Question: I am new to android. I am trying to change the battery level of the emulator . I saw the following <URL> link
It is opening the telnet client and also "open localhost 5554" is working.
Also help power is working , but when trying to execute "power status discharging" command the emulator crashes with the close dialog as shown below.
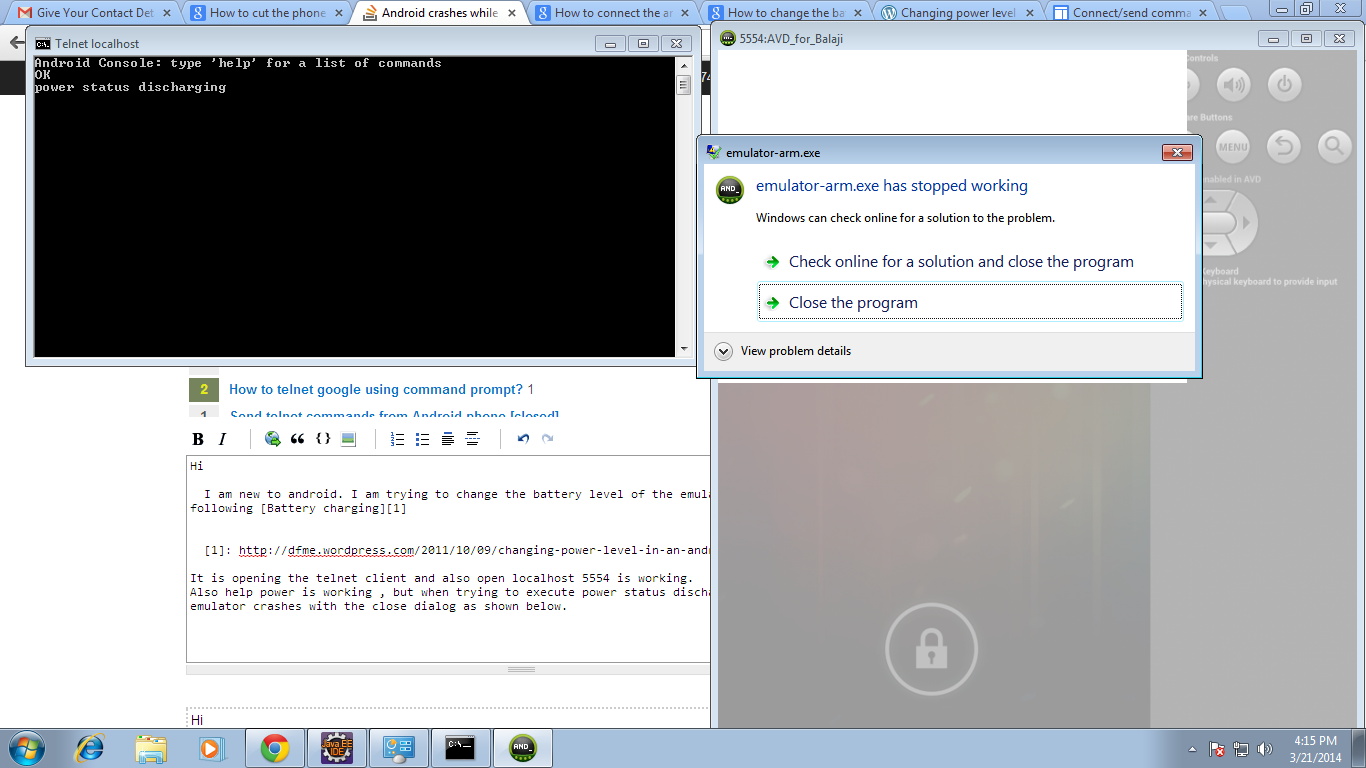
Answer: I found out answer for this question. Actually in the config.xml of the android emulator hw.battery=no , it should be hw.battery=yes. That was the problem why my android emulator was crashing.